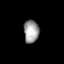
Tissue: prostate
Cell type: T cells
Senescence score: 0.3075
Nuclear area (px): 336
Mean DAPI intensity: 158.527